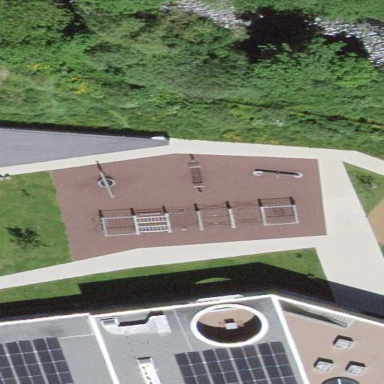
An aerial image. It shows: Playground with playful theme.